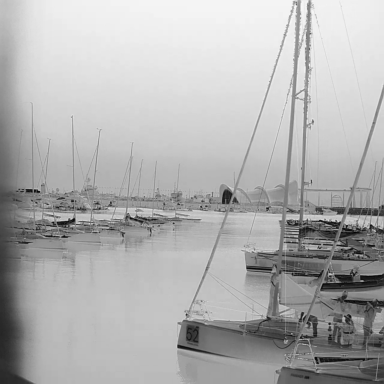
There are 12 objects shown in the infrared image, including 11 sailboats, and a canoe.